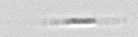
Label: Bacillariophyceae